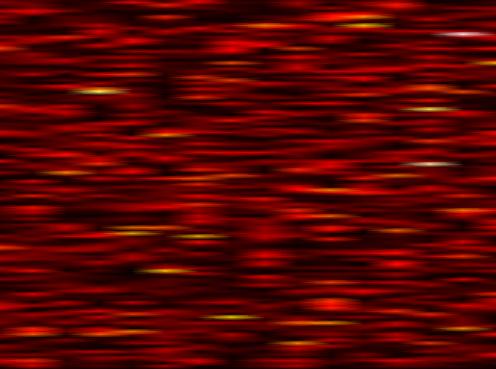
Label: OFDM